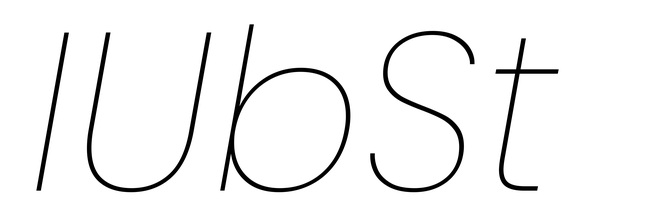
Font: Poppins-ThinItalic